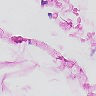
Metastatic tissue present: no